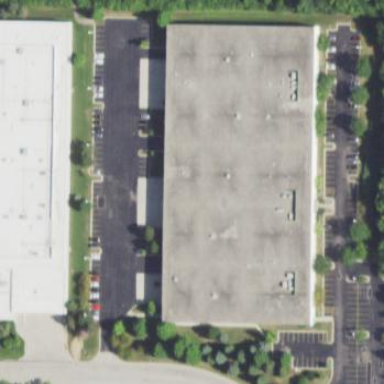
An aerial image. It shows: Commercial building.